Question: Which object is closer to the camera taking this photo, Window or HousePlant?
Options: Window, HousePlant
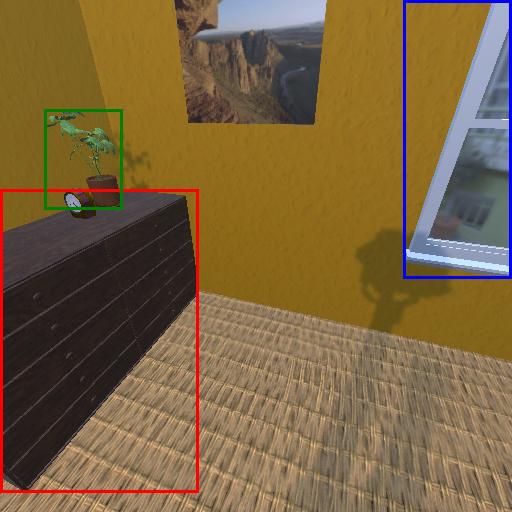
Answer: Window